Interaction volume radius: 5 \u00c5
Interaction volume height: 25 \u00c5
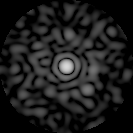
Disorder parameter: 0.8306